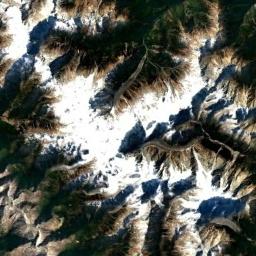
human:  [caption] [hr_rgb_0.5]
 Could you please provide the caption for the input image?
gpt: The snowberg has some valley glaciers but some ridges are not covered by glaciers .

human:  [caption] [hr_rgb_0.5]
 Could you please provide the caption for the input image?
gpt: The snowberg is covered with snow .

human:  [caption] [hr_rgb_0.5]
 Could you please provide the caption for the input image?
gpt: The white snow on the snow-capped mountains is veined .

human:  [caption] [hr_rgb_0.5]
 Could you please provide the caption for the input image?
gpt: The snow berg is consist of green plants,Bare land and white snow .

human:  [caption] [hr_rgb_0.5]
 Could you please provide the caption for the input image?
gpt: There are some snow on the ridges of the snowbergs .